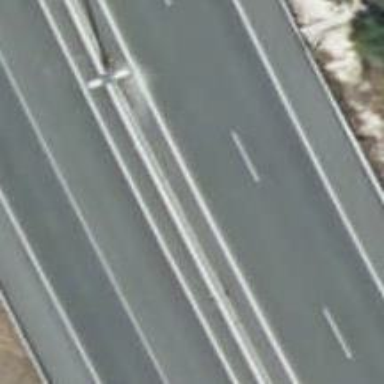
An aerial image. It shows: Trunk highway.